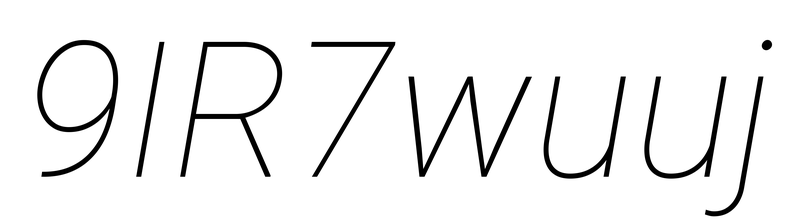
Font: Roboto-Italic_Thin_Italic